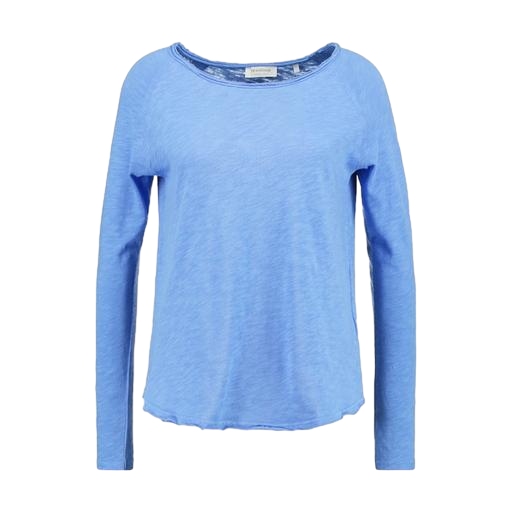
blue top slub jersey, blue scoop-neck raglan t-shirt only macy, blue women's long-sleeve t-shirt, white background